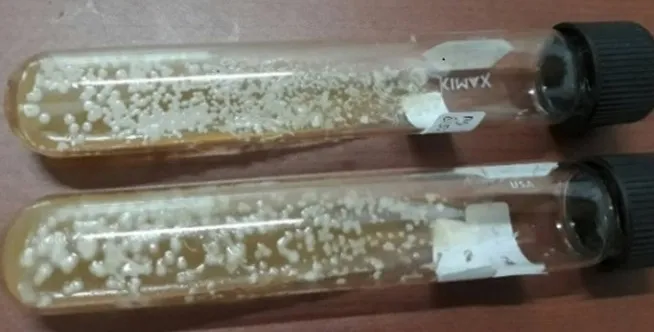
macroscopic culture in Sabouraud's Dextrose Agar (SDA) media showing mucoid brownish white colonies with a smooth surface.
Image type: medical_photograph (other_medical_photograph)